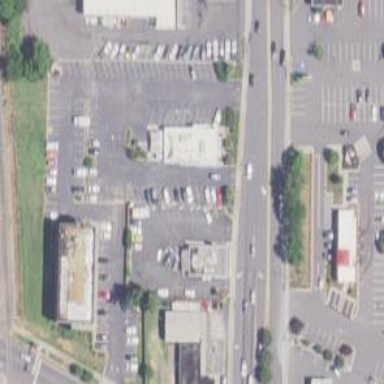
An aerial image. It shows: Retail area.